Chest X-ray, PA view. Patient: 66 years old, sex M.
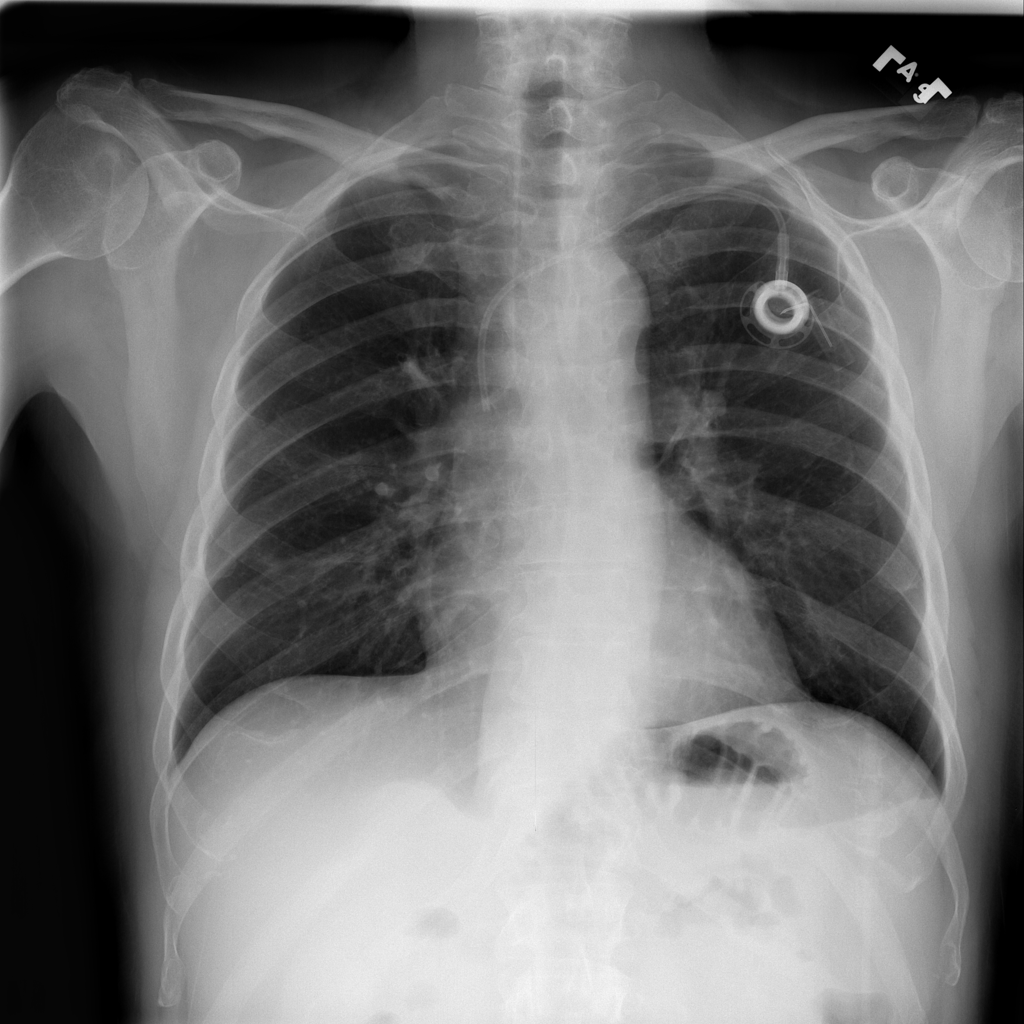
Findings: No Finding